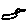
Label: bird